Question: Recently I've set it up so I can update my sites news via my administration panel and now I've been seeking across the web for a solution to print specific lines.
'''
$query = "SELECT * FROM BananzaNews";
$result = mysql_query("SELECT * FROM BananzaNews", $con);
$num_rows = mysql_num_rows($result);
'''
The above tells me how many rows I have and for my five most recent which will be shown on my home page, I want to fetch the data for $num_rows, $num_rows -1, $num_rows -2, $num_rows -3 and $num_rows -4.
The data to fetch;
- - - - -
My current dummy filled code is the following dubplicated five times;
'''
<div class="Feed">
<div class="Img"><img alt="" src="http://www.davidreneke.com/wp-content/uploads/2013/12/News-Briefs.png"></div>
<div class="Title">My Testing Title</div>
<div class="Date">
<div class="Day">22</div>
<div class="Month">Jan</div>
<div class="Year">2015</div>
</div>
<div class="Brief">Vivamus consectetur et sapien vel rhoncus. Maecenas gravida posuere hendrerit. Duis lobortis justo ac justo malesuada commodo. Proin iaculis, erat ac aliquet eleifend, neque felis tristique turpis, at dictum tellus lectus et lorem. Nunc turpis enim, auctor sed purus nec.</div>
<div class="More"></div>
<div class="Divider"></div>
</div>
'''
'''
<?php
$query = 'SELECT title,newsDate,imagePath,content,websitePath FROM BananzaNews ORDER BY id Desc LIMIT 5';
$resultSe = mysql_query($query, $con);
if (mysql_num_rows($result) > 0) {
while($row = $resultSet->fetchRow ( DB_FETCHMODE_OBJECT )){
echo "<div class="Feed">
<div class="Img"><img alt="" src="" $row->imagePath ""></div>
<div class="Title">" $row->title "</div>
<div class="Date">
<div class="Day">" $row->newsDate "</div>
<div class="Month">" $row->newsDate "</div>
<div class="Year">" $row->newsDate "</div>
</div>
<div class="Brief">" $row->content "</div>
<div class="More">" $row->websitePath "</div>
<div class="Divider"></div>
</div>";
}
}
?>
'''
Database View

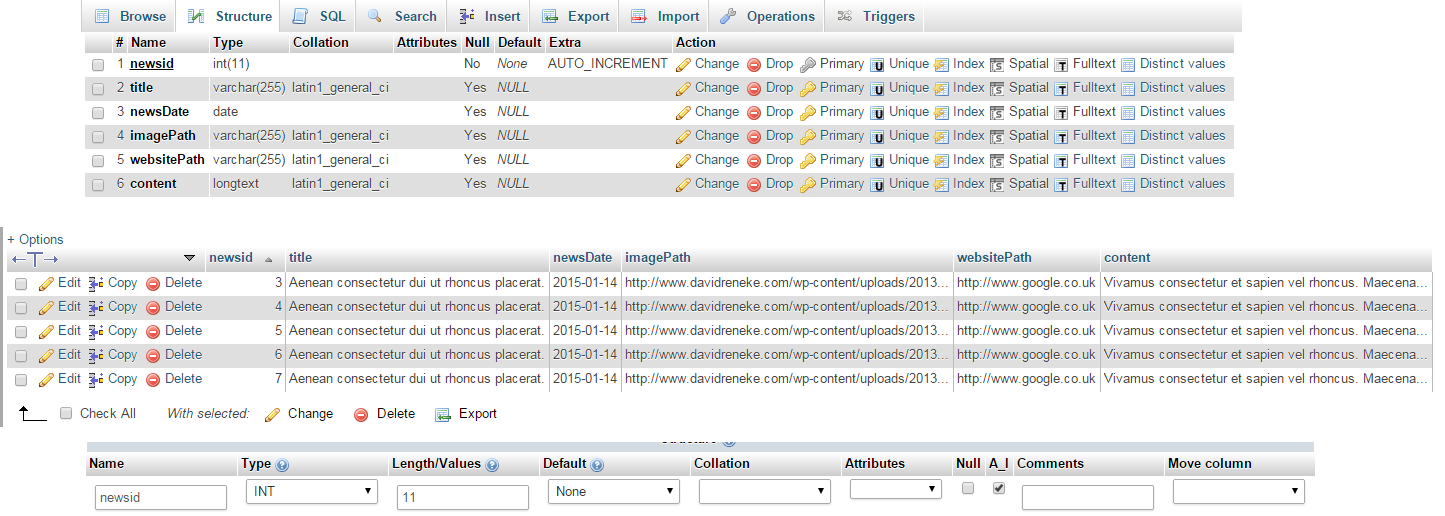
Answer: You want to use MySQL's 'ORDER BY'. You don't need to use 'num_rows' to get the 5 latest posts. Simply order them by their 'id' columns and then 'LIMIT' it to 5. If they don't have 'id' columns, they should have an id column that 'auto_increment's and is a 'PRIMARY KEY'. With that, this code will help you:
'''
//Load your mysql_query into a variable SELECTing not *, but only the rows you need.
$query = mysql_query("SELECT title, newsDate, imagePath, content, websitePath FROM BananzaNews ORDER BY newsid DESC LIMIT 5") or die(mysql_error()); //<- Error handling.
//This loads up each row into an associative array into the variable $row
//So, $row['title'] will be equal to the 'title' column at that row in your database
while($row = mysql_fetch_array($query)){
//Output your repeating code
//Notice how I've used concat operators (dots) to stop the echo and start it again.
//I'd recommend looking those up if you haven't.
echo
'<div class="Feed">
<div class="Img"><img alt="" src="'.$row['imagePath'].'"></div>
<div class="Title">'.$row['title'].'</div>
<div class="Date">
<div class="Day">22</div>
<div class="Month">Jan</div>
<div class="Year">2015</div>
</div>
<div class="Brief">'.$row['content'].'</div>
<div class="More"></div>
<div class="Divider"></div>
</div>';
}
'''
I would actually also use <URL>.
I hope this was helpful!